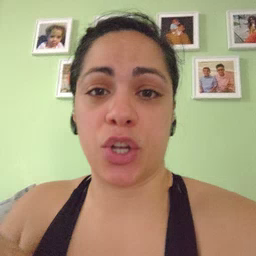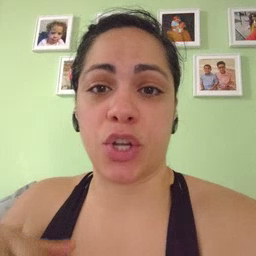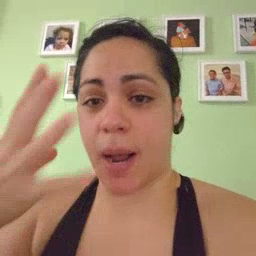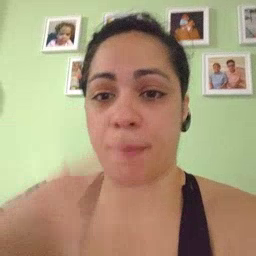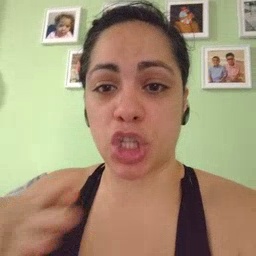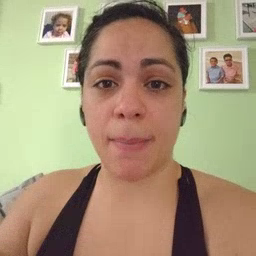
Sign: pajamas